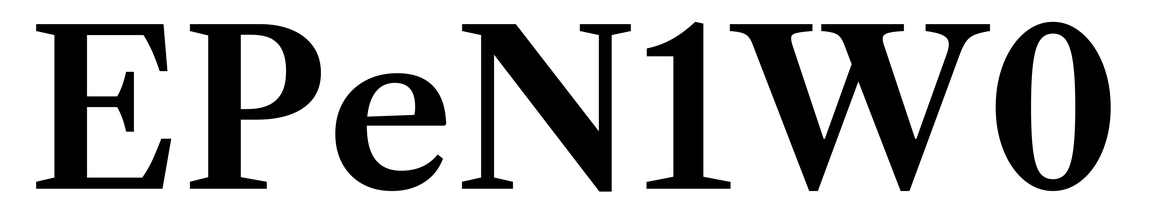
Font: LibreCaslonText_SemiBold